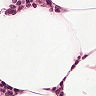
Metastatic tissue present: no